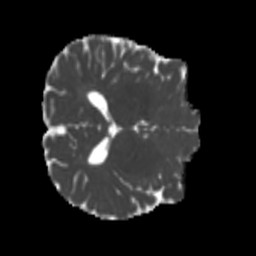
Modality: MD
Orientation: axial
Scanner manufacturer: siemens
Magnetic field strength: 3 T
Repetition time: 4 s
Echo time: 0.0594 s